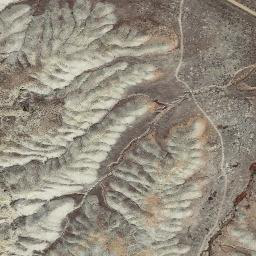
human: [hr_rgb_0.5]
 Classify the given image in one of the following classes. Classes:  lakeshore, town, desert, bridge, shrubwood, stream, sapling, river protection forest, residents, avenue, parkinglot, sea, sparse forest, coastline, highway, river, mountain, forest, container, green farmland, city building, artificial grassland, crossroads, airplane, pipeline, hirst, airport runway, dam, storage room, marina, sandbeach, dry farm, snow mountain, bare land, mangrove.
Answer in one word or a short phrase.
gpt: mountain